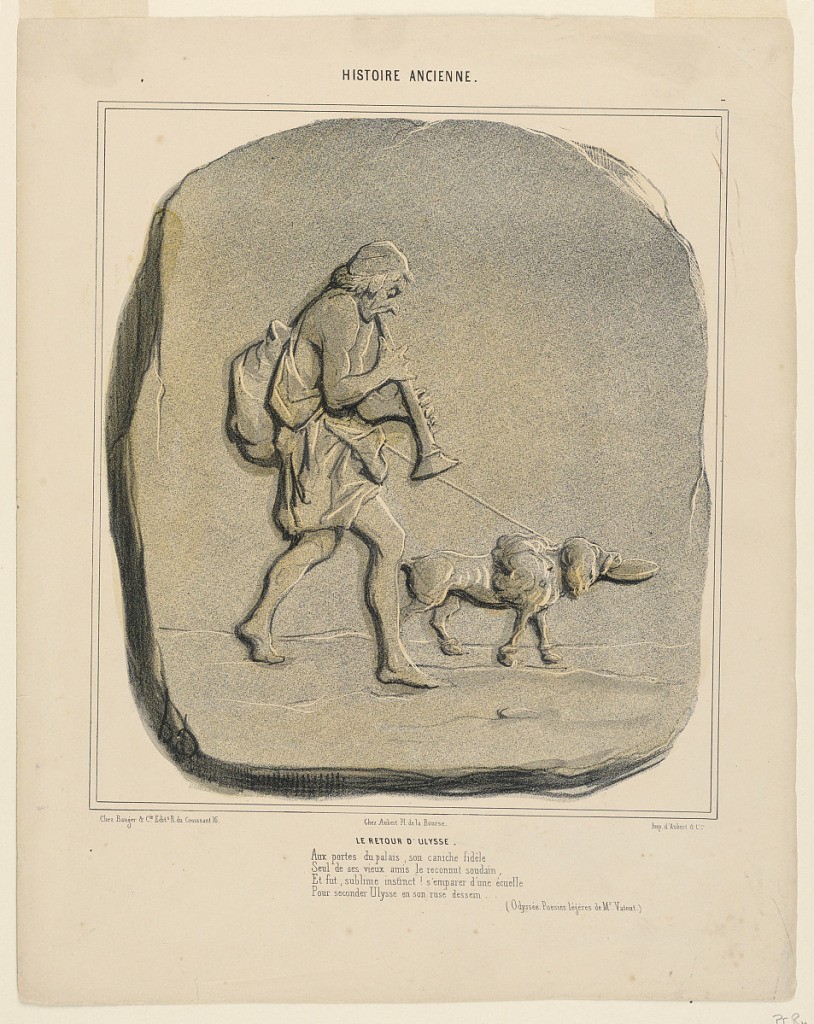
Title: Le Retour d'Ulysse, plate 7 from the Histoire Ancienne
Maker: Honore Daumier, French, 1808 – 1879
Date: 1842
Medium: hand colored lithograph in black and sienna inks on white paper
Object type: Print
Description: Vertical rectangle. Depicted as a carving in relief on a rounded piece of stone, Ulysses, playing flute, walks toward right preceded by his dog.